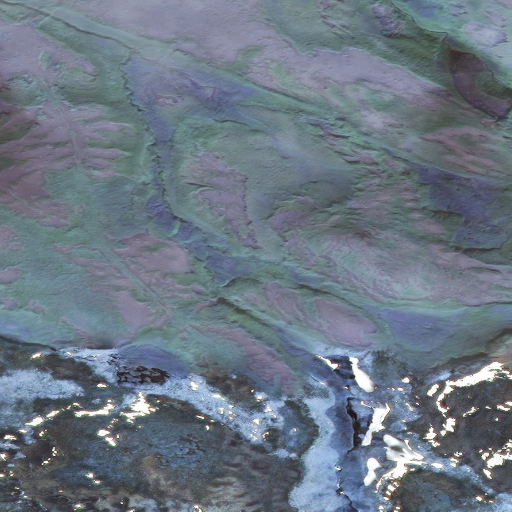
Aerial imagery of mountain in Alaska named Rich Hill containing only unknown